Question: I want to disable the use of navigator in highcharts but still show it as "full" small chart.
Is it possible?
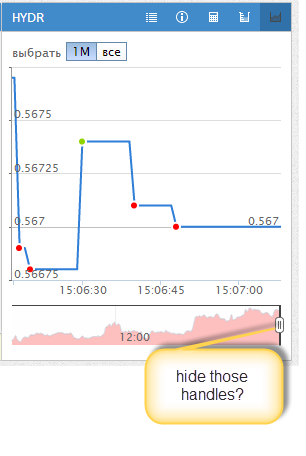
Answer: Yes, you can hide them in callback: <URL>
But user still will have possibility to change extremes by using handles (even if they are invisible). To change that behavior, you will need to edit sources.
'''
$('#container').highcharts('StockChart', options, function (chart) {
var handles = chart.scroller.handles;
setTimeout(function () {
handles[0].hide();
handles[1].hide();
}, 1);
});
'''